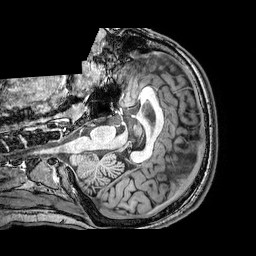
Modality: T1w
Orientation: axial
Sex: male
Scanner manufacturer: philips
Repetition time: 0.008126 s
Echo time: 0.00373 s